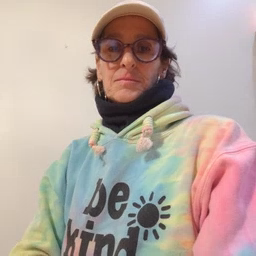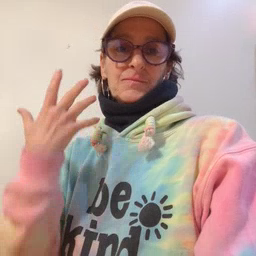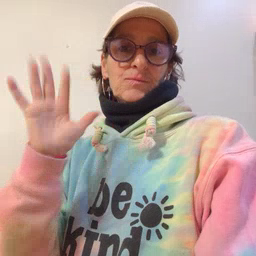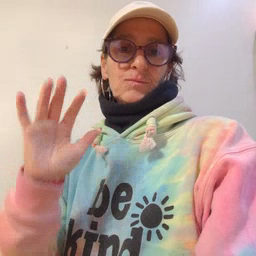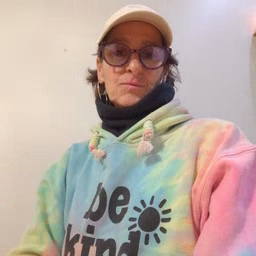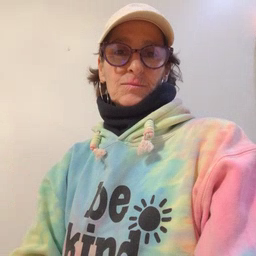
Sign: finish